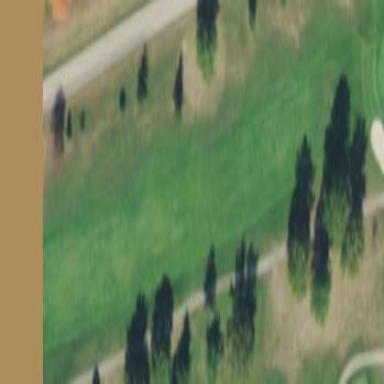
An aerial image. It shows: Grassy area designated as golf fairway.